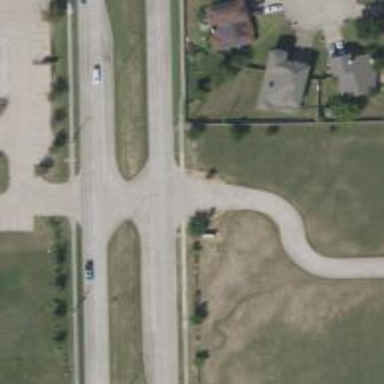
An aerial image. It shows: Secondary road.